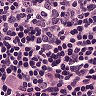
Metastatic tissue present: yes